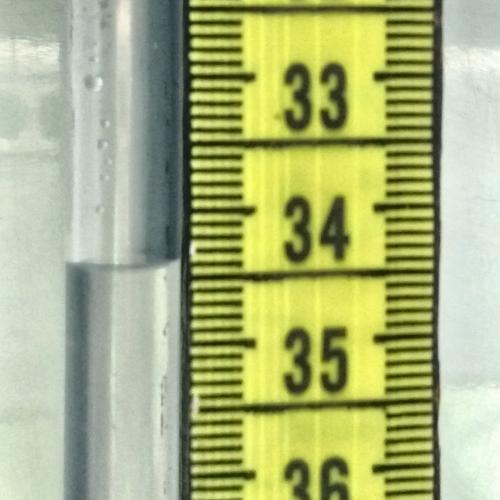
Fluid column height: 34.4 cm